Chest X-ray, PA view. Patient: 13 years old, sex F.
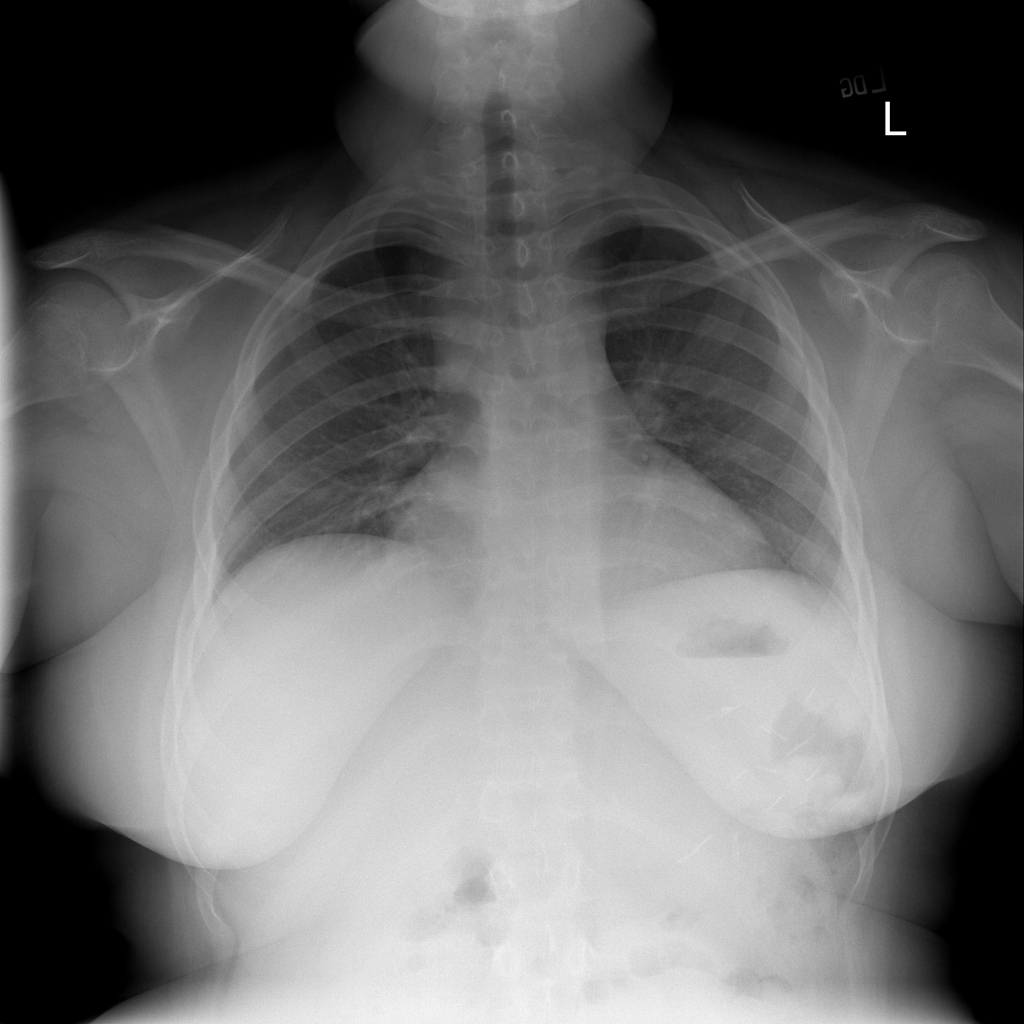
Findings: No Finding